Field crop: maize
Growth stage: 2
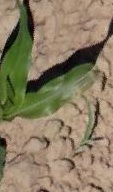
Species: maize